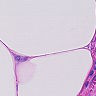
Metastatic tissue present: no